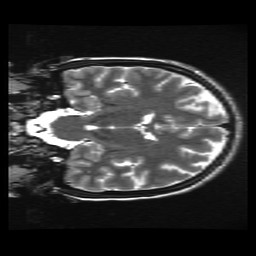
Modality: T2w
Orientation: coronal
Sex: female
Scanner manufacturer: ge
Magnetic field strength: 3 T
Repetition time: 5 s
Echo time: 0.1015 s